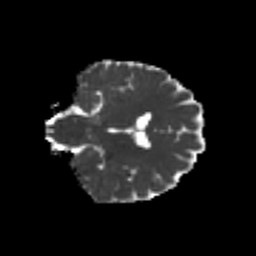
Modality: MD
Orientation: coronal
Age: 23
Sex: female
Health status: healthy
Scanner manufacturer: philips
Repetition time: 7.394 s
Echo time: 0.08599 s